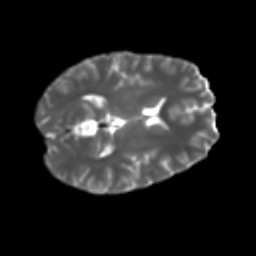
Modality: T2w
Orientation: axial
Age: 33
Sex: female
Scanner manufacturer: ge
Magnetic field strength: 3 T
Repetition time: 7.8 s
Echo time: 0.0608 s